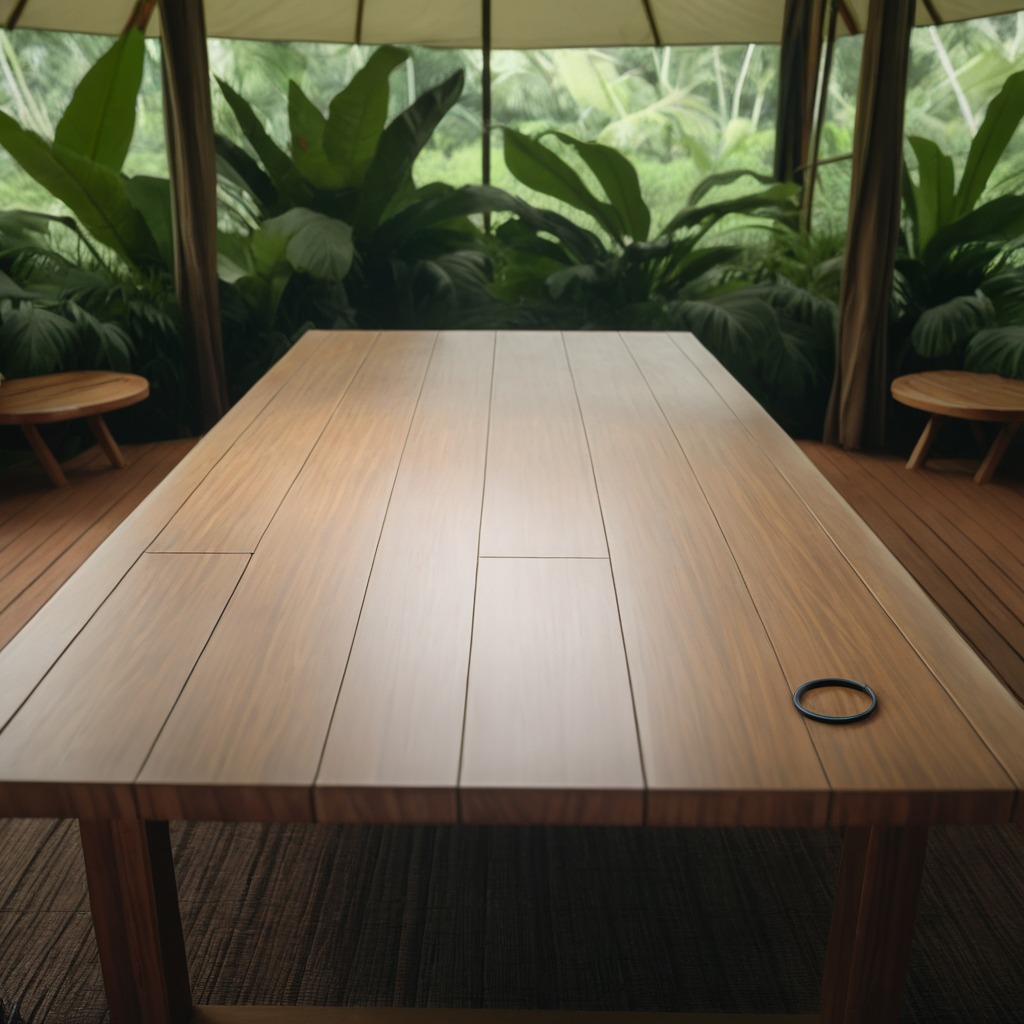
A rubber O-ring lying on a wooden table inside a jungle field workshop tent humid ambient light worn but